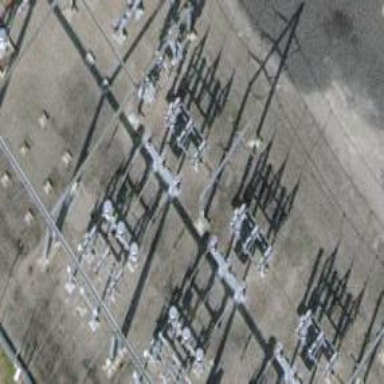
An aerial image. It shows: Power line with 3 cables. The line type is busbar.